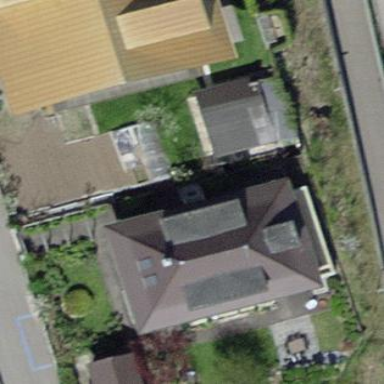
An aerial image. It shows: Detached building with hipped roof.